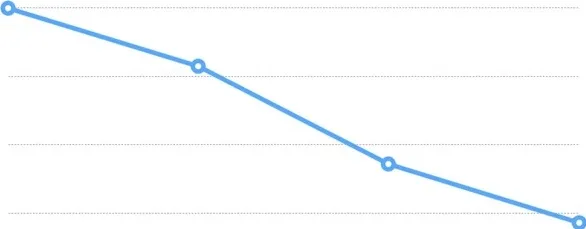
Table charting MMSE scores over period of 17 months from first test done on initial admission.
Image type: chart (chart)